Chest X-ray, PA view. Patient: 40 years old, sex M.
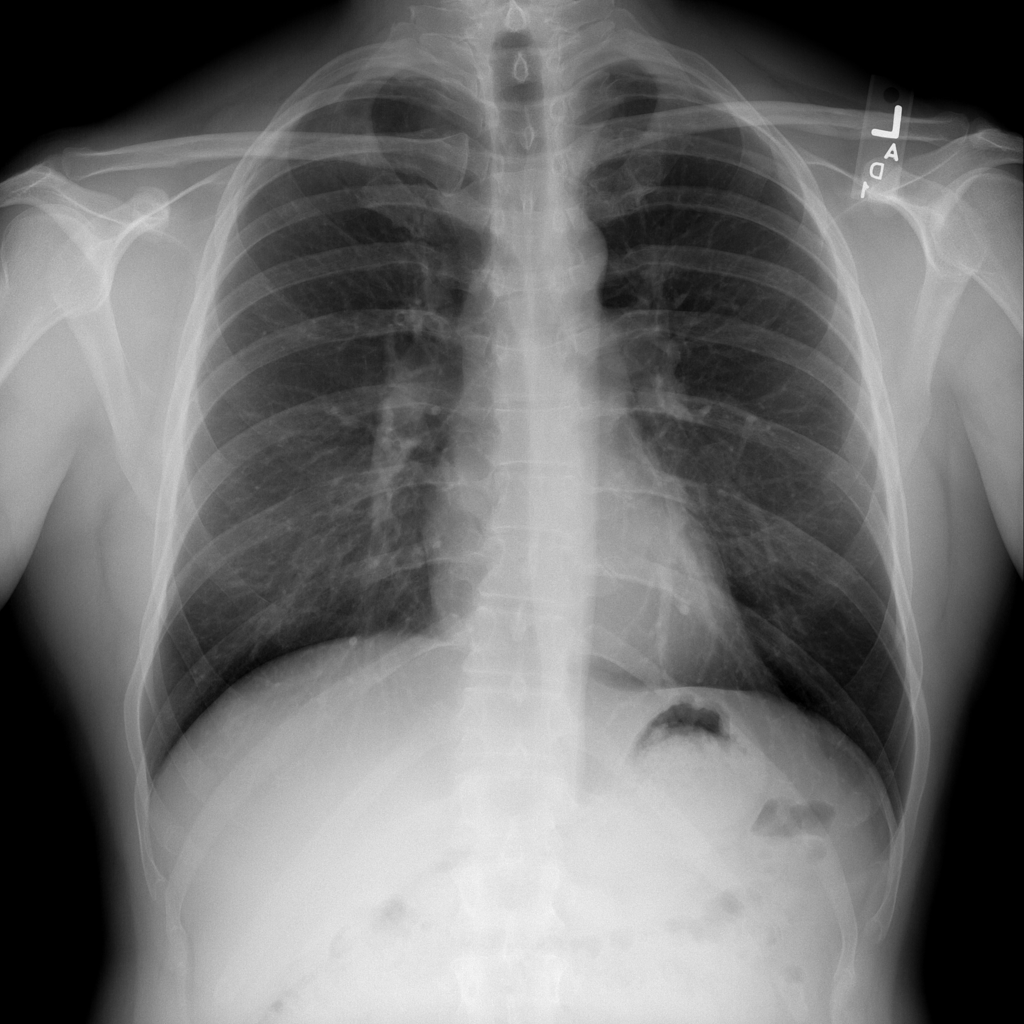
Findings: No Finding